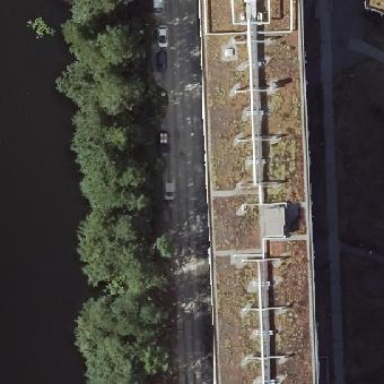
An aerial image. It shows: Building with apartments and flat roof.